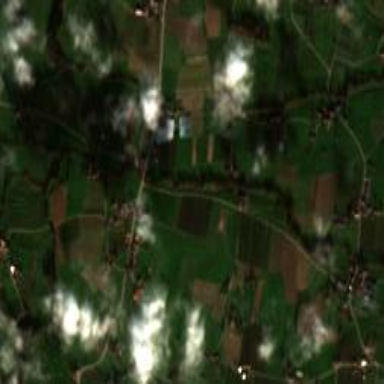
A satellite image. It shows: Small hamlet.